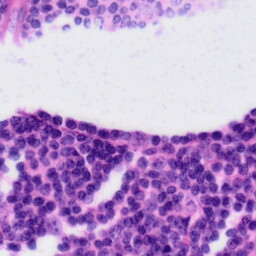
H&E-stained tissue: Tonsil